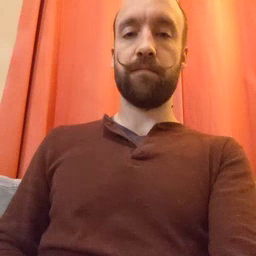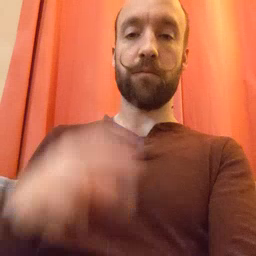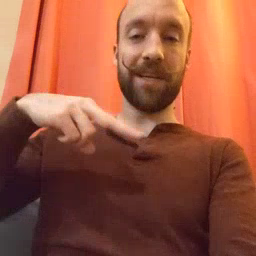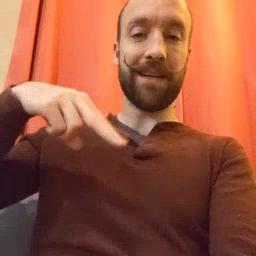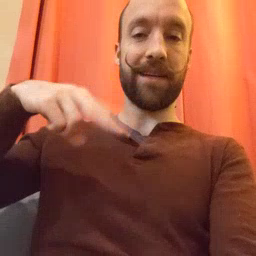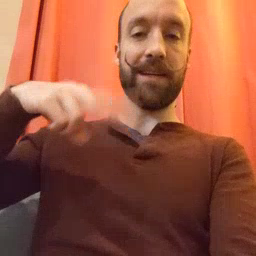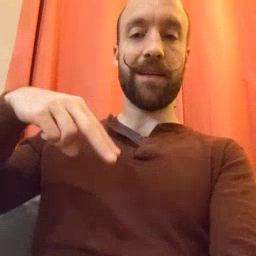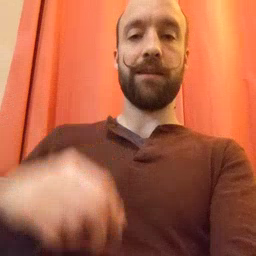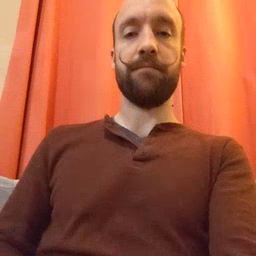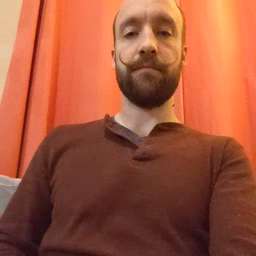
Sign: read